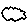
Label: cloud